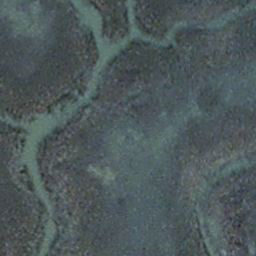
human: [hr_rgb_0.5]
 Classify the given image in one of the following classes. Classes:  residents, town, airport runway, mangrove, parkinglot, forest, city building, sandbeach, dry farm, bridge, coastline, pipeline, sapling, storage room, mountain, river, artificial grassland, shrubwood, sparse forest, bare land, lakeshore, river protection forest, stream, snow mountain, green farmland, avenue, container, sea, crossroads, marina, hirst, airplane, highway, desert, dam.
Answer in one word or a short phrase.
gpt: stream